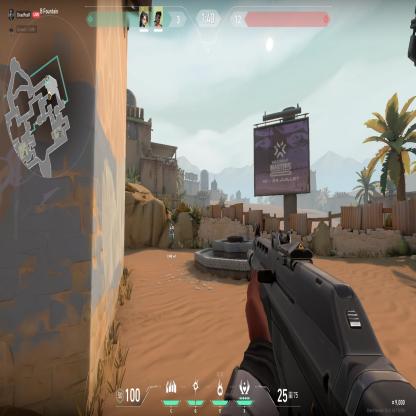
Label: teammate